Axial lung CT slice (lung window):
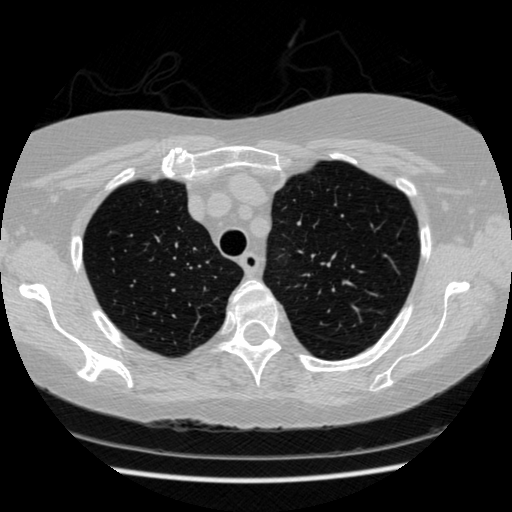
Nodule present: no